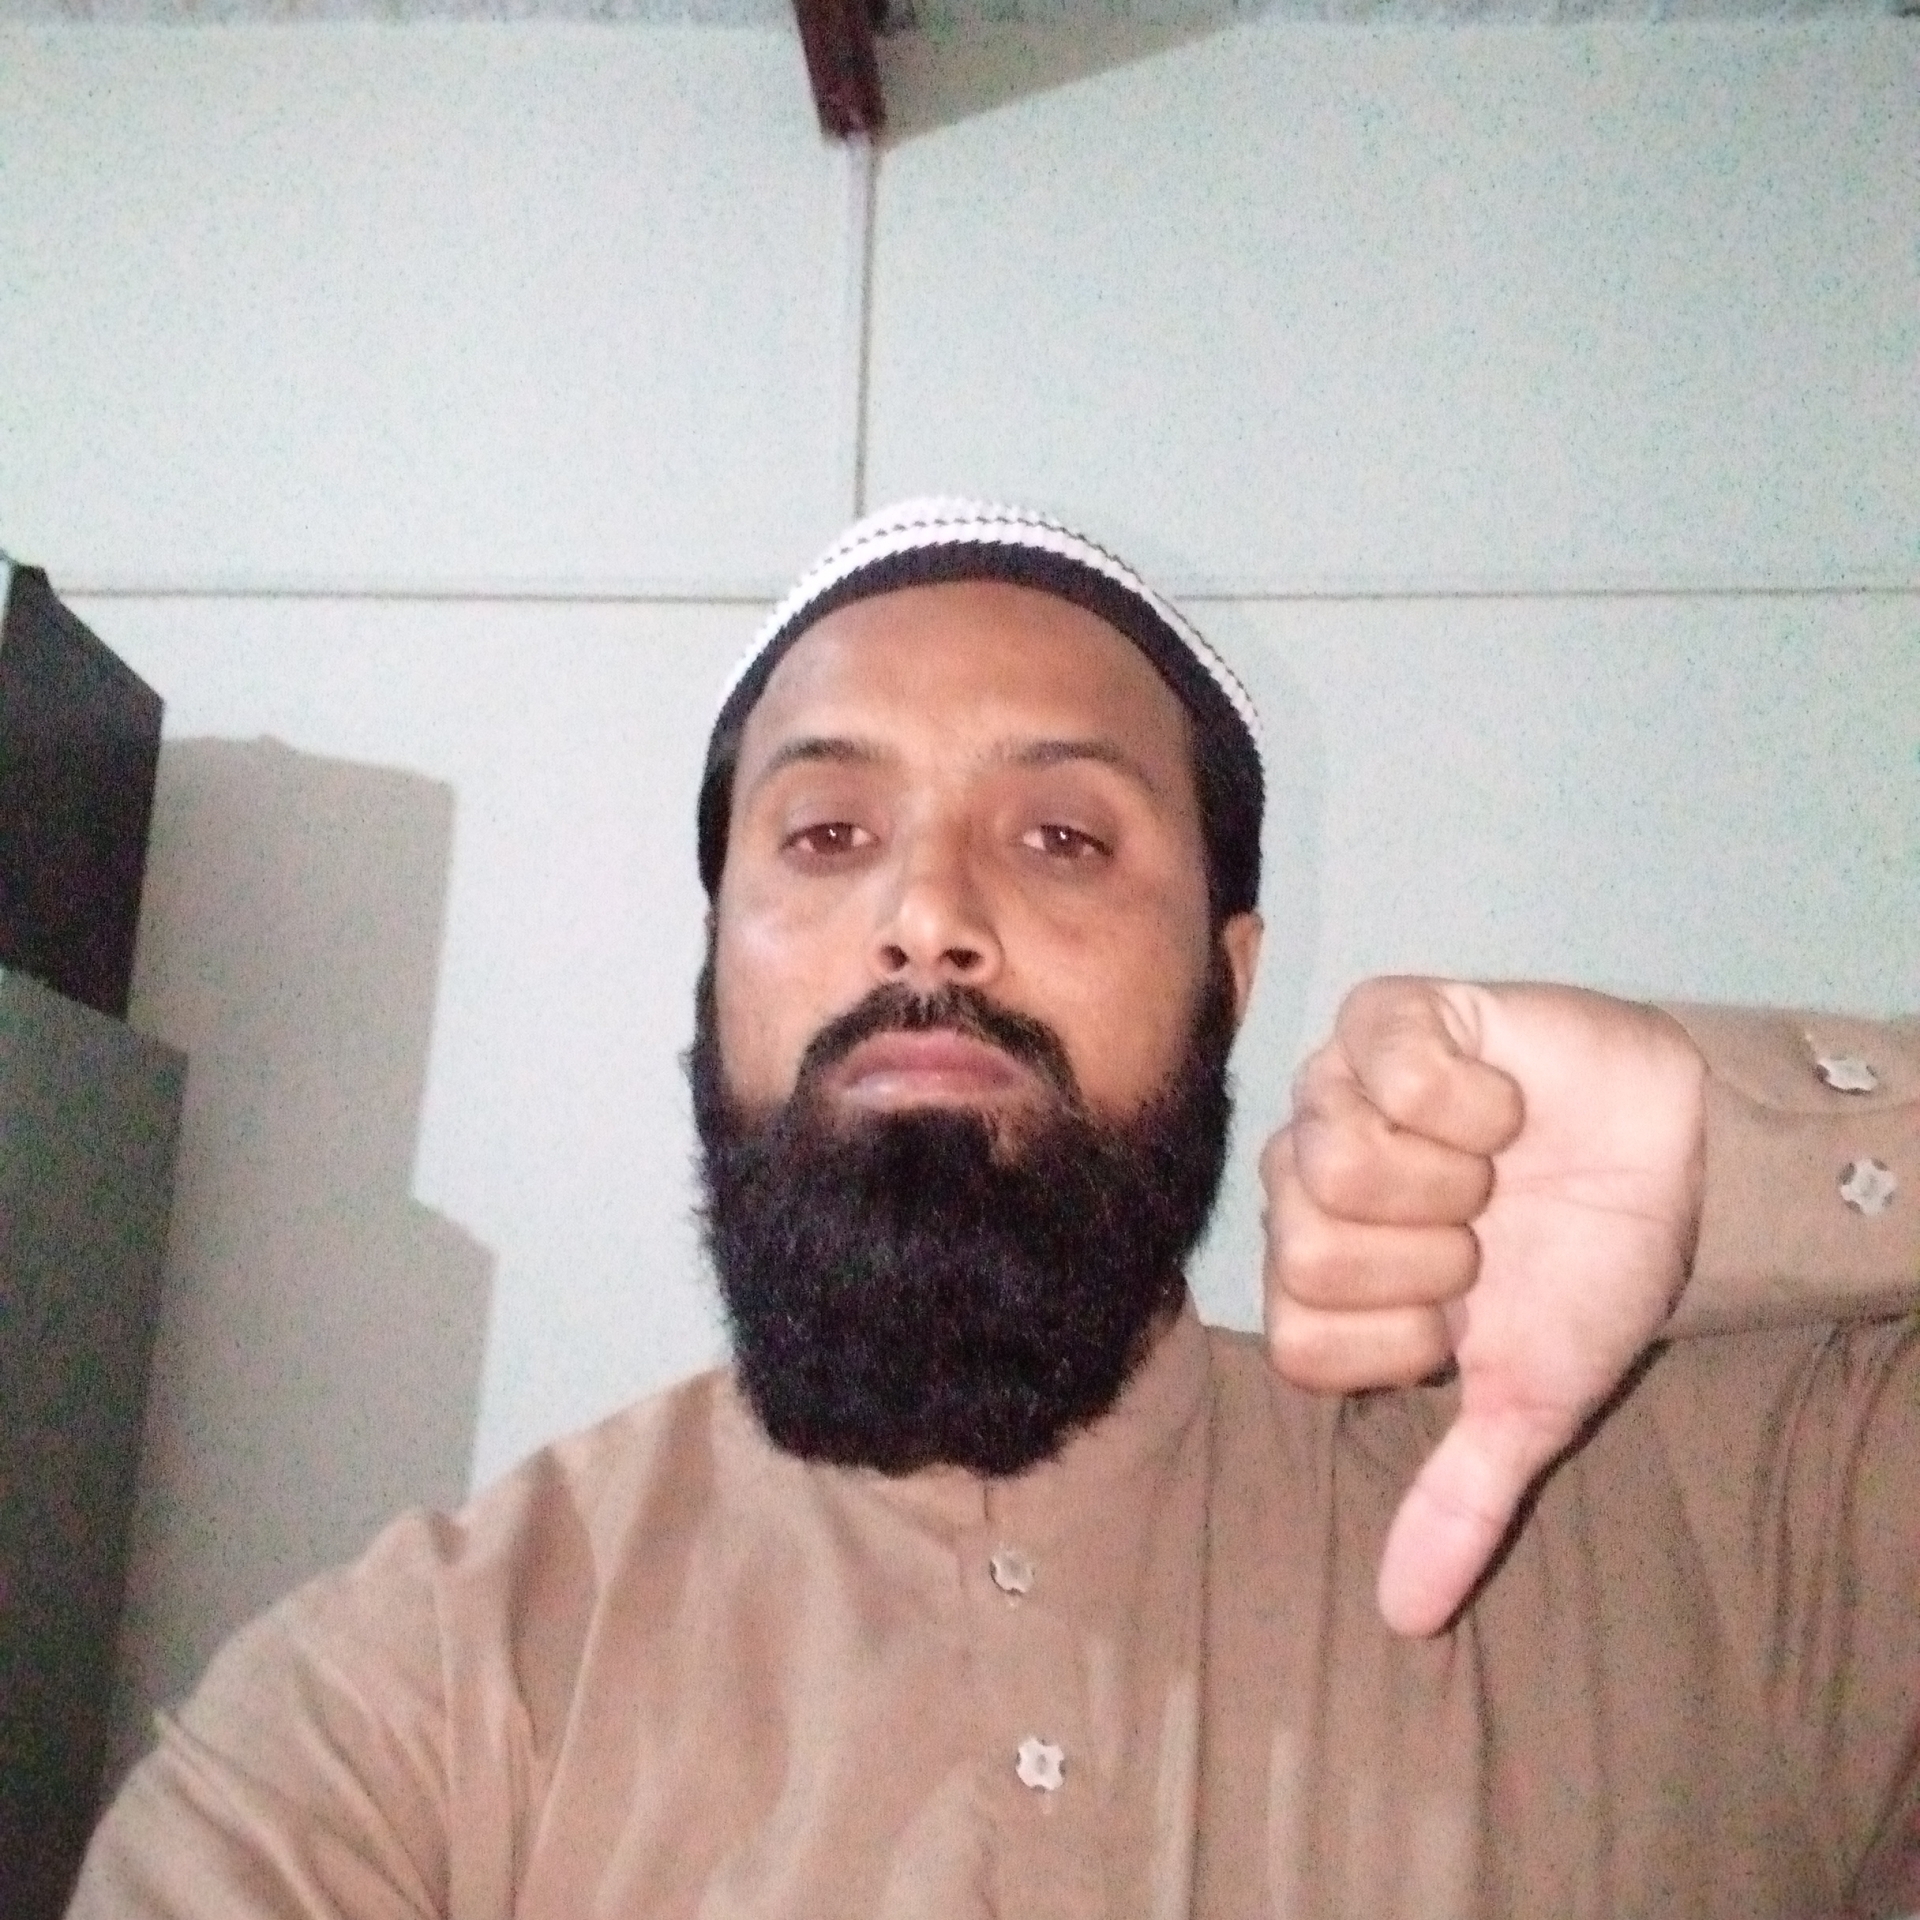
Label: noise